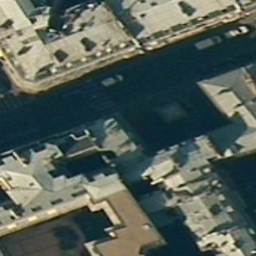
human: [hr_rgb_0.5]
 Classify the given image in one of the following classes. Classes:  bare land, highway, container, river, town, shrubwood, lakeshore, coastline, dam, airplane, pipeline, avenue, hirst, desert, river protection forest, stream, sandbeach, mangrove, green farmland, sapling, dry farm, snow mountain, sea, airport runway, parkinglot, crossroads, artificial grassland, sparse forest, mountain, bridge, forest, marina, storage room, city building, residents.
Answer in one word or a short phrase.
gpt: city building